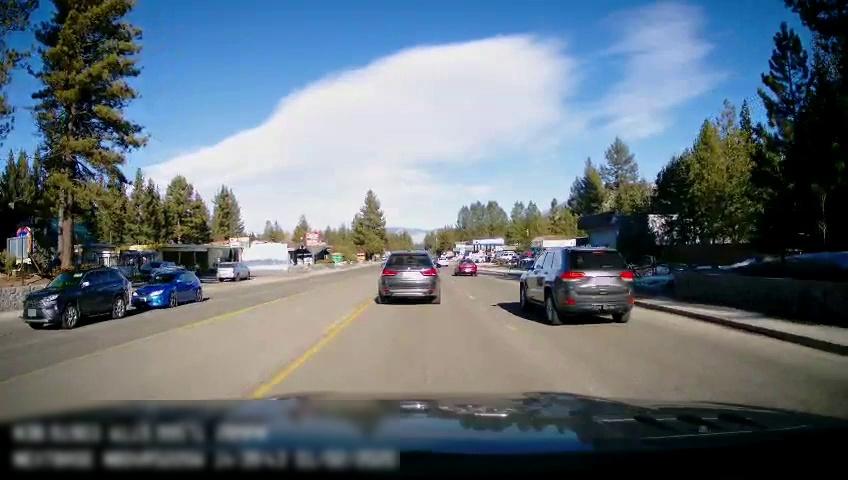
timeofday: Day
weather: Sunny
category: Drivable Space
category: Vehicles | Car
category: Vehicles | SUV
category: Vehicles | SUV
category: Vehicles | Car
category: Vehicles | Car
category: Vehicles | SUV
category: Lanes | Opposite Lane
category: Lanes | Current Lane
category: Lanes | Current Lane